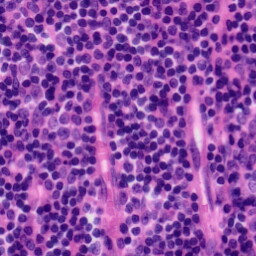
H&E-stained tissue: Tonsil